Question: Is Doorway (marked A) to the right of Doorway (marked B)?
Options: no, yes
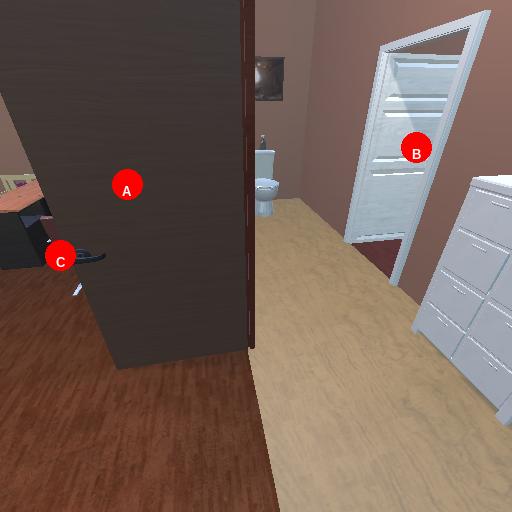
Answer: no